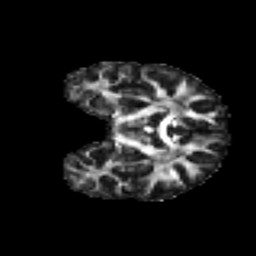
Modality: FA
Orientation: coronal
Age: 23
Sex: female
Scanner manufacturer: ge
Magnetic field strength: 3 T
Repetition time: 7.8 s
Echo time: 0.0606 s